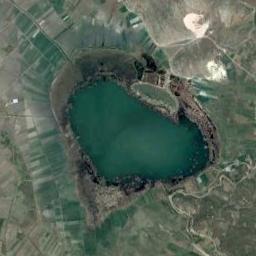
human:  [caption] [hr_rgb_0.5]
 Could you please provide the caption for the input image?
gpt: The lake lies in farmland and the water is deep green .

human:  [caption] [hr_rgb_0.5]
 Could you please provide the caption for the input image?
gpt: The ground is uneven around the lake .

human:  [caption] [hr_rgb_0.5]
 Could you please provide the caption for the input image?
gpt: The lake blends with the green space .

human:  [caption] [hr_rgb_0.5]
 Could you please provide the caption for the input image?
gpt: There is an almost elliptical blue-blue lake on the yellow-brown mountain with many small lakes next to it .

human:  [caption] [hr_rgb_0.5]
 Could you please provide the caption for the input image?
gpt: There are many green farmlands around the lake .